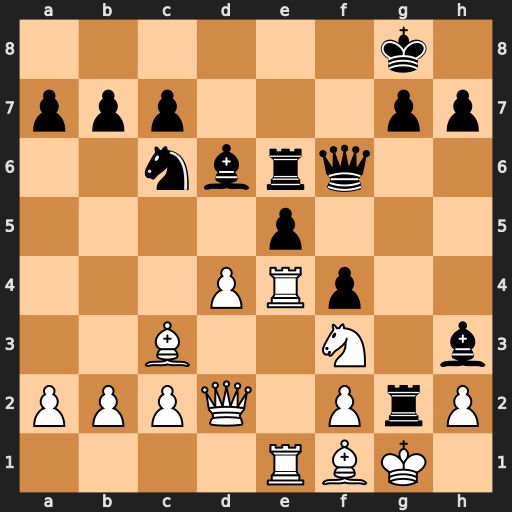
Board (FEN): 6k1/ppp3pp/2nbrq2/4p3/3PRp2/2B2N1b/PPPQ1PrP/4RBK1
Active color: w
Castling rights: -
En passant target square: -
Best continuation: Bxg2 Qg6 Nh4